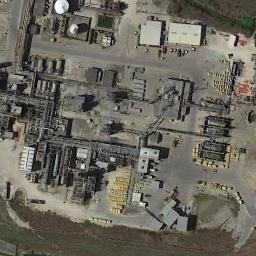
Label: industrial_area